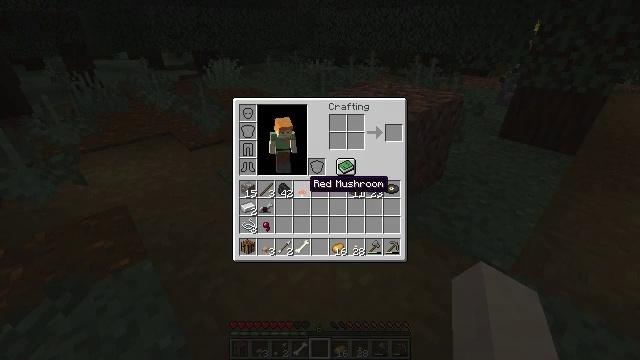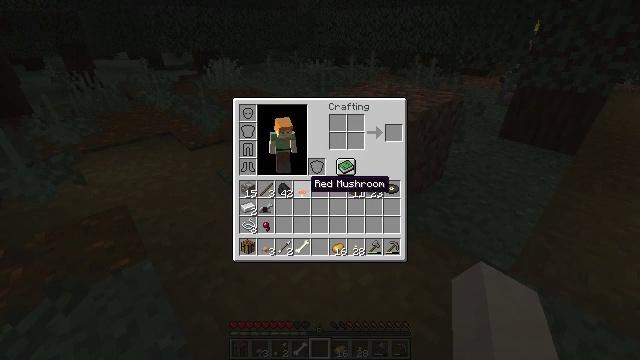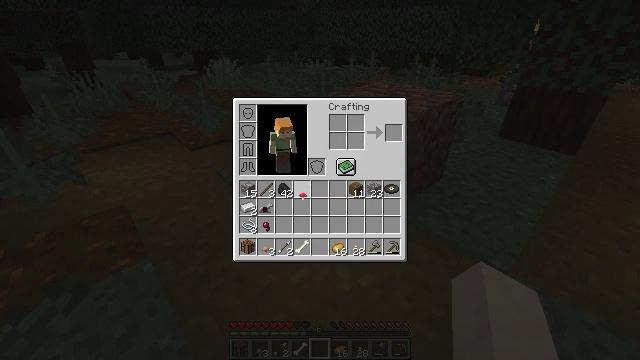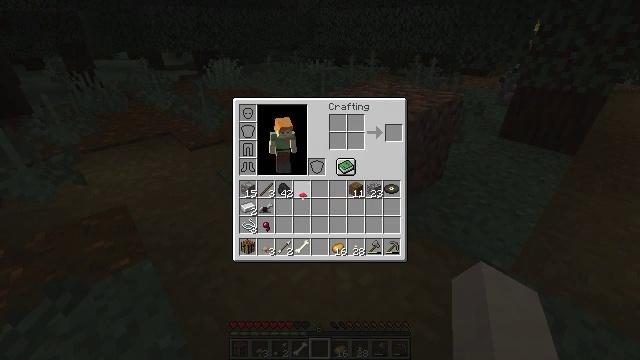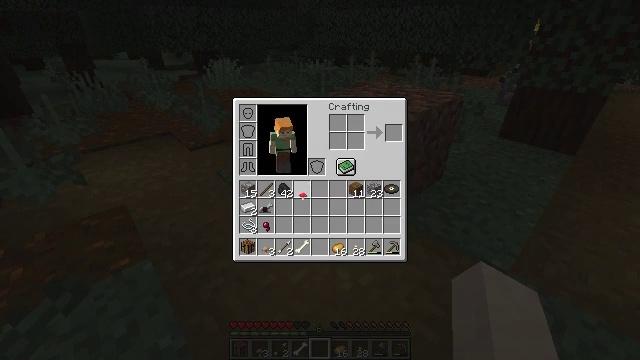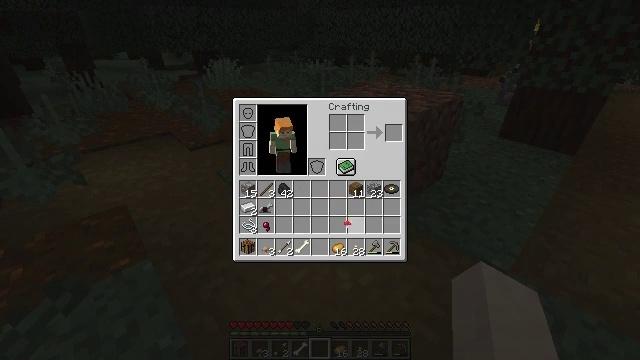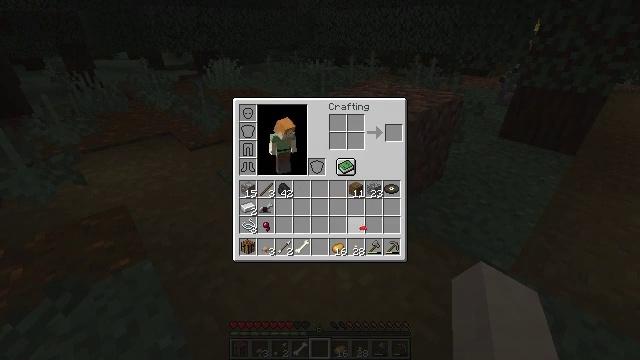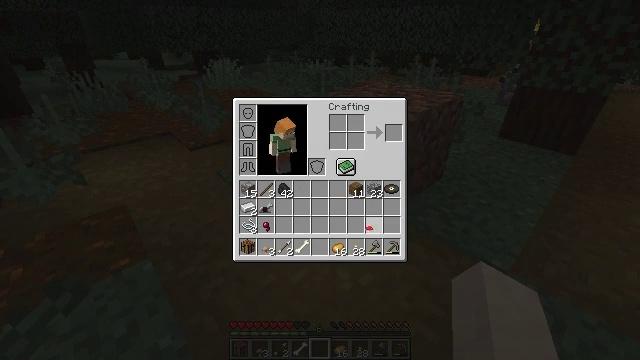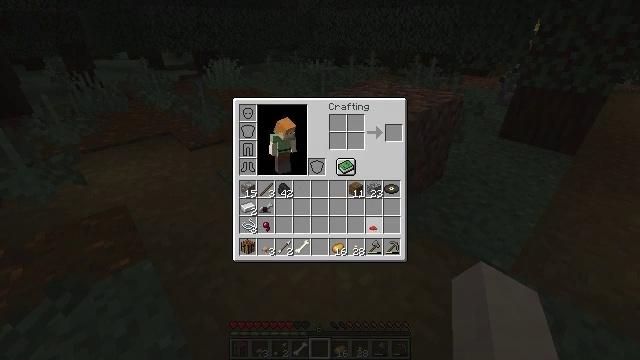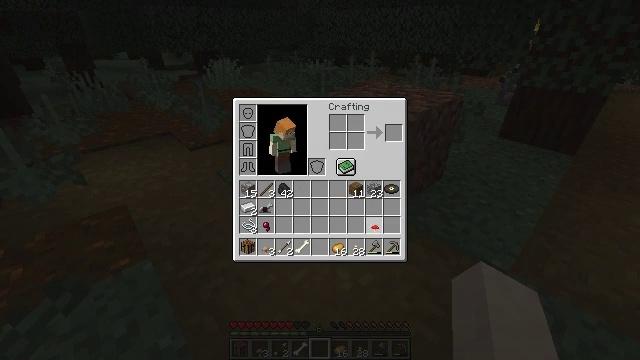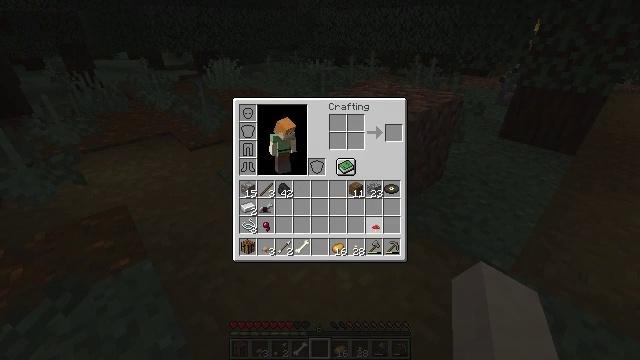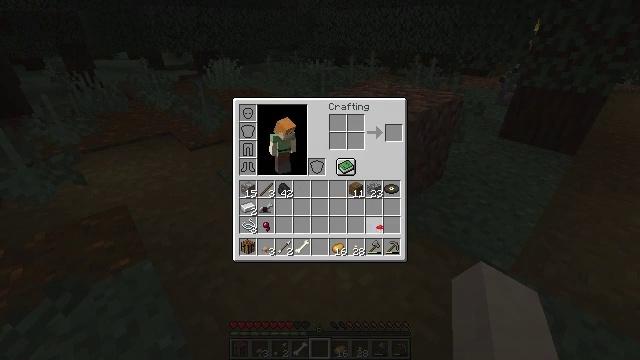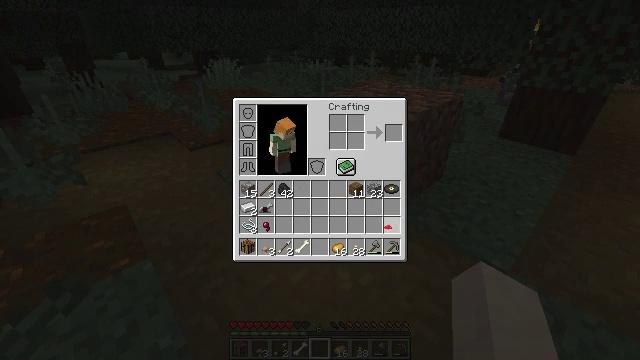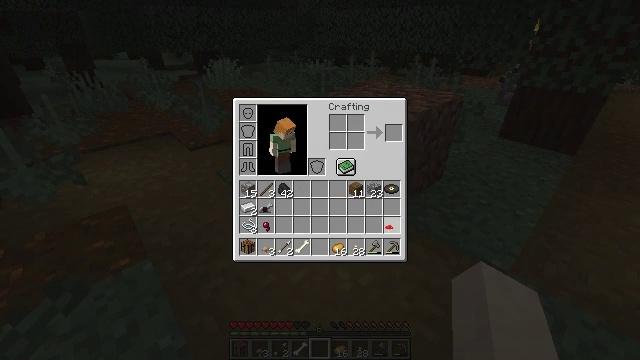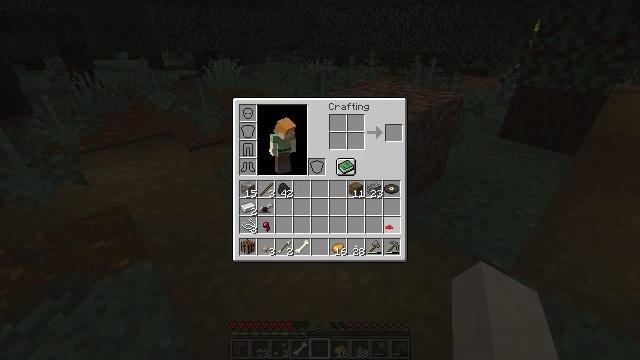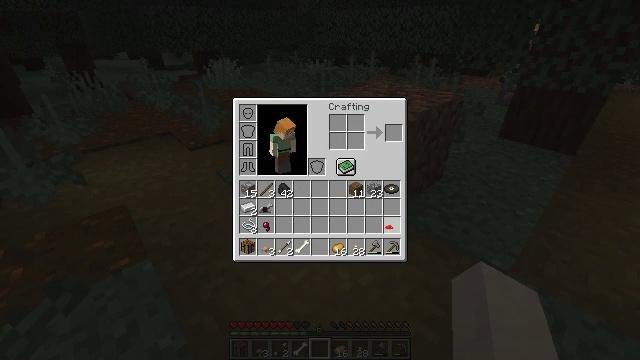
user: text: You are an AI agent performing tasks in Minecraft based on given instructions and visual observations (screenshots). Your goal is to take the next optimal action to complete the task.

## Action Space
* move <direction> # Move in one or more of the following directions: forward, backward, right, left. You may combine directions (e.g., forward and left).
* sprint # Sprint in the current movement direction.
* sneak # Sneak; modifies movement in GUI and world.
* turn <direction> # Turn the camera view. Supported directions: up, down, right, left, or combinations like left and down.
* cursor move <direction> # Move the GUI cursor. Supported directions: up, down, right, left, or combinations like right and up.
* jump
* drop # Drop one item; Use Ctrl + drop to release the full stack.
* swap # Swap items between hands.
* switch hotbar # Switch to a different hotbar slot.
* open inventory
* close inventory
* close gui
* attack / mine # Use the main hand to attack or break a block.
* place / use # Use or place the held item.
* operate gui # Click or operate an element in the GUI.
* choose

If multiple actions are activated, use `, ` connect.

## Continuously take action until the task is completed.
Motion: motion action
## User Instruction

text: Break the red mushroom to collect it.
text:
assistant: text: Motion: no_op
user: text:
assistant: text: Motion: operate gui
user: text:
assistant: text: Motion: operate gui
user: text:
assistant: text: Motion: no_op
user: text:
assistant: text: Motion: cursor move right and down
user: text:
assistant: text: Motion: cursor move right
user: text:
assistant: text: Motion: no_op
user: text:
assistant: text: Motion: no_op
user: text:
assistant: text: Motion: no_op
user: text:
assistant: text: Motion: no_op
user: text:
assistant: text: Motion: no_op
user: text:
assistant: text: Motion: cursor move right
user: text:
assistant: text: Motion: no_op
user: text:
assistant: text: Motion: operate gui
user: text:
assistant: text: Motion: operate gui
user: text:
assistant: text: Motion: no_op
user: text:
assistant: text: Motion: no_op
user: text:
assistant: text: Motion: no_op
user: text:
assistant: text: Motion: no_op
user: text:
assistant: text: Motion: cursor move left
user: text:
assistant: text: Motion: cursor move left and down
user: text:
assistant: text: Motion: cursor move left and down
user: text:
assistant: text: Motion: cursor move left
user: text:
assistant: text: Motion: no_op
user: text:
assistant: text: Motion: no_op
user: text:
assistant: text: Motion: no_op
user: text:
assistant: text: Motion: cursor move left
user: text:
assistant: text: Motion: cursor move left
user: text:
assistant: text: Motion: no_op
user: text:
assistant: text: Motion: no_op